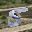
Label: 5